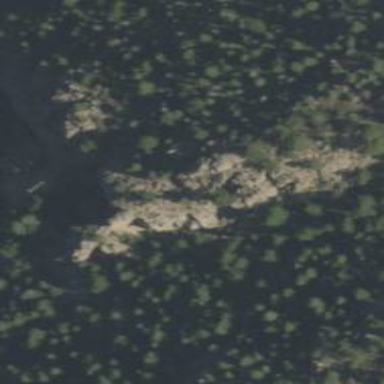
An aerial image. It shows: Crag climbing spot located at natural cliff.